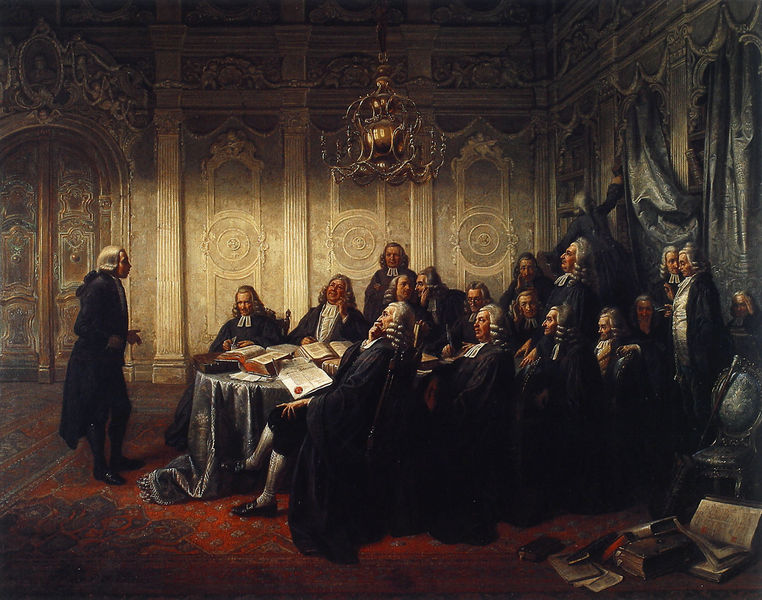
Titel: Jobs im Examen
Institution: Berlin, Privatbesitz
Schlagwörter: gruppe, schatten, sitzen, lampe, licht, männer, raum, tisch, zimmer, rot, gesellschaft, teppich, versammlung, richter, barock, gelehrte, tischtuch, gewand, interieur, bücher, rede, saal, salon, tapete, kronleuchter, leuchter, mäntel, vertrag, abstimmung, männder, siegel, perücken, globus, zuhörer, vortrag, staatsmänner, gelehrtee